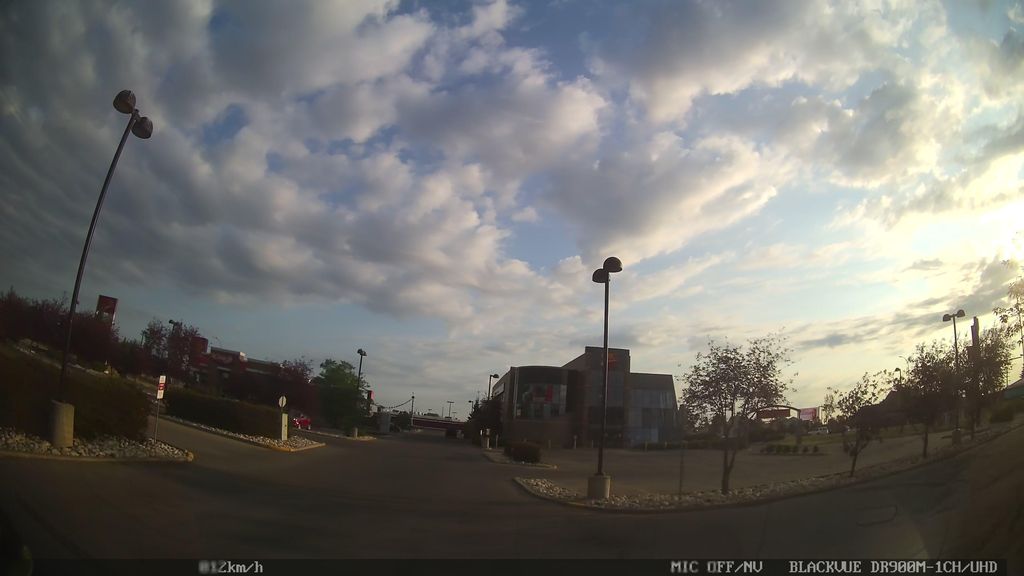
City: edmonton